Question: I have server application .
If I run it at server application just do not communicate with client. I try allow all ports used ports in firewall also whole application, but it did not helped. At localhost it works fine. Working system is correctly updated Win 10. Server is windows server 2012.
'''
public void Listen(object data)
{
// Establish the local endpoint for the socket.
// The DNS name of the computer
// running the listener is "host.contoso.com".
IPHostEntry ipHostInfo = Dns.GetHostEntry(Dns.GetHostName());
IPAddress ipAddress = ipHostInfo.AddressList[0];
IPEndPoint localEndPoint = new IPEndPoint(ipAddress, 11000);
// Create a TCP/IP socket.
Socket listener = new Socket(ipAddress.AddressFamily,
SocketType.Stream, ProtocolType.Tcp);
// Bind the socket to the local endpoint and listen for incoming connections.
try
{
listener.Bind(localEndPoint);
listener.Listen(100);
while (true)
{
// Set the event to nonsignaled state.
allDone.Reset();
// Start an asynchronous socket to listen for connections.
Console.WriteLine("Waiting for a connection...at" + localEndPoint.ToString());
listener.BeginAccept(
new AsyncCallback(AcceptCallback),
listener);
// Wait until a connection is made before continuing.
allDone.WaitOne();
}
}
catch (Exception e)
{
Console.WriteLine(e.ToString());
}
Console.WriteLine("
Press ENTER to continue...");
Console.Read();
'''
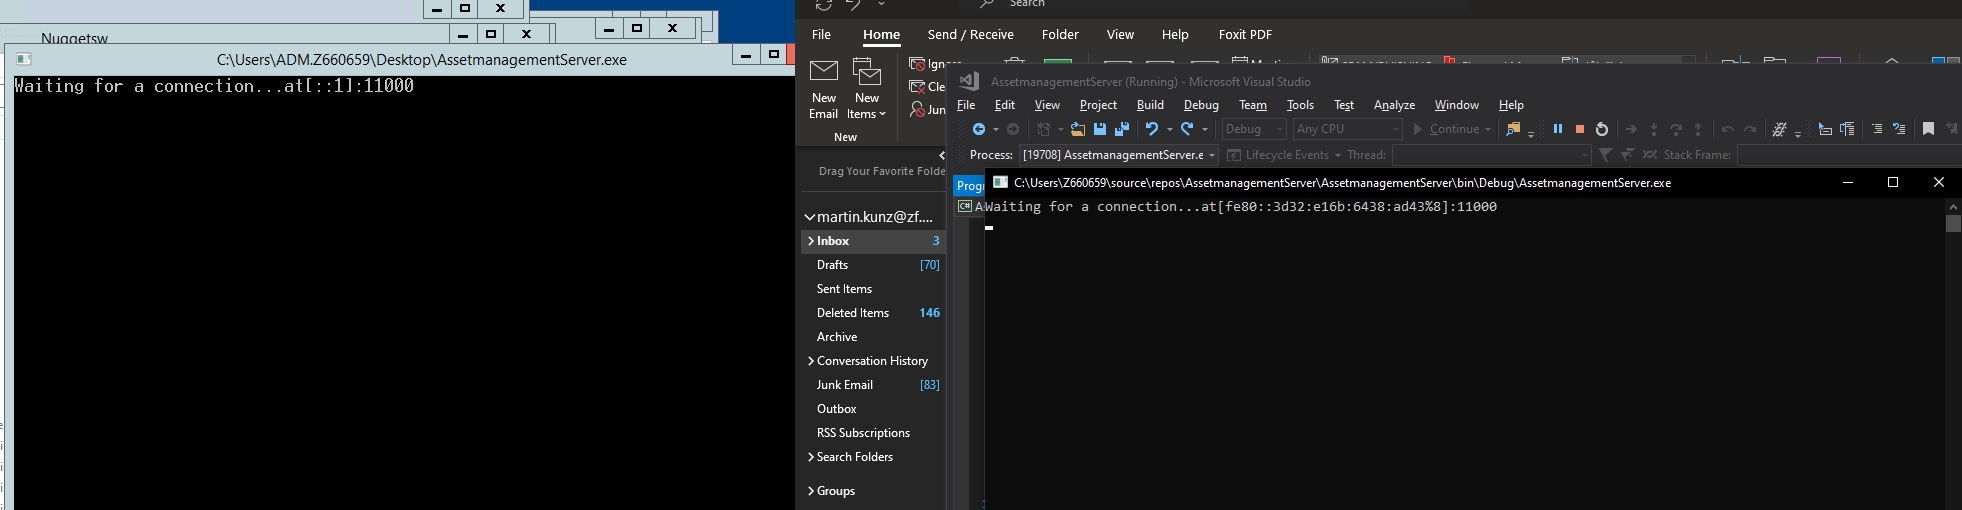
Answer: Seems you should be using IPv4 Adresses.
You can use IPAdress's <URL>.
So, basically
'''
IPAdress myIp = ipHostInfo
.AddressList
.Where( a => a.AddressFamily == AddressFamily.InterNetwork)
.FirstOrDefault(x => !IPAdress.IsLoopback(x));
'''
should give you a good one if one exists.
... as Damien_The_Unbeliever so greatly reminded me in comment:
Just use 'IPAdress.Any' to listen on ip.